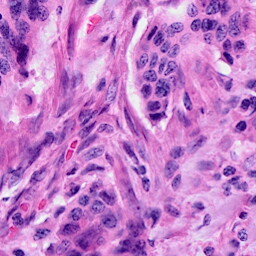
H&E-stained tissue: Cervix